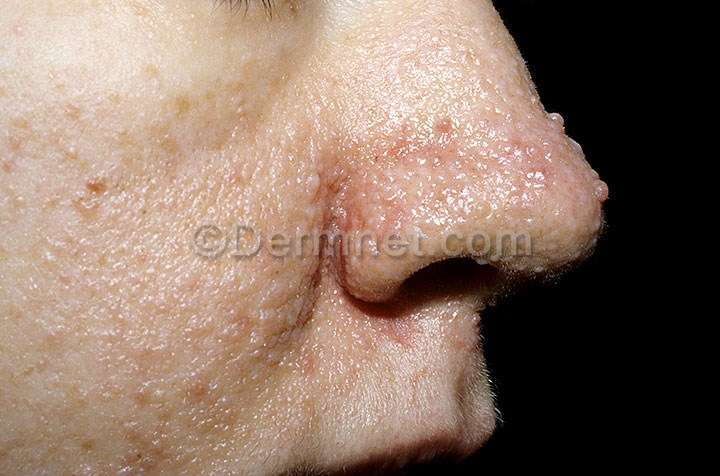
Disease: Systemic Disease